Question: Here is the photo. How to write conditional equations with one-sided curly bracket in TeXmacs?

I tried inserting Equation and Equations. I didn't manage to insert the curly bracket.
In LaTeX, it's like:
'''
\documentclass{article}
\usepackage{amsmath}
\begin{document}
\[
f(x)=
\begin{cases}
\frac{x^2-x}{x},& \text{if } x\geq 1\\
0, & \text{otherwise}
\end{cases}
\]
\end{document}
'''
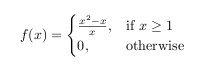
Answer: I've solved it by myself.
In equation mode you can click on 'Insert a table' in the tool bar, then choose 'Choice', grid with with one-sided curly bracket will be automatically generated.
Image here: <URL>